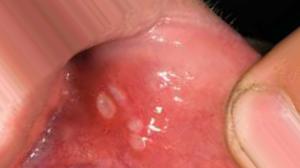
Condition: Mouth Ulcer